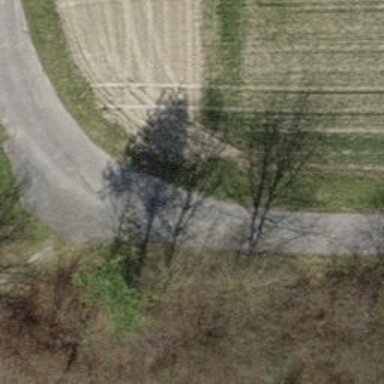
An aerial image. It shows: Unpaved footway.